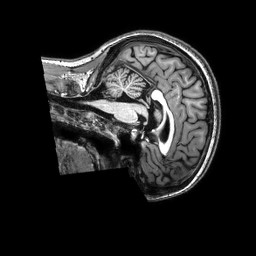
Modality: T1w
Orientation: sagittal
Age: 22
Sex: female
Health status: healthy
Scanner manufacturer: philips
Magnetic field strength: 3 T
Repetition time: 0.009 s
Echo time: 0.003996 s